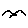
Label: bird